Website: walmart
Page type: newsletter-management
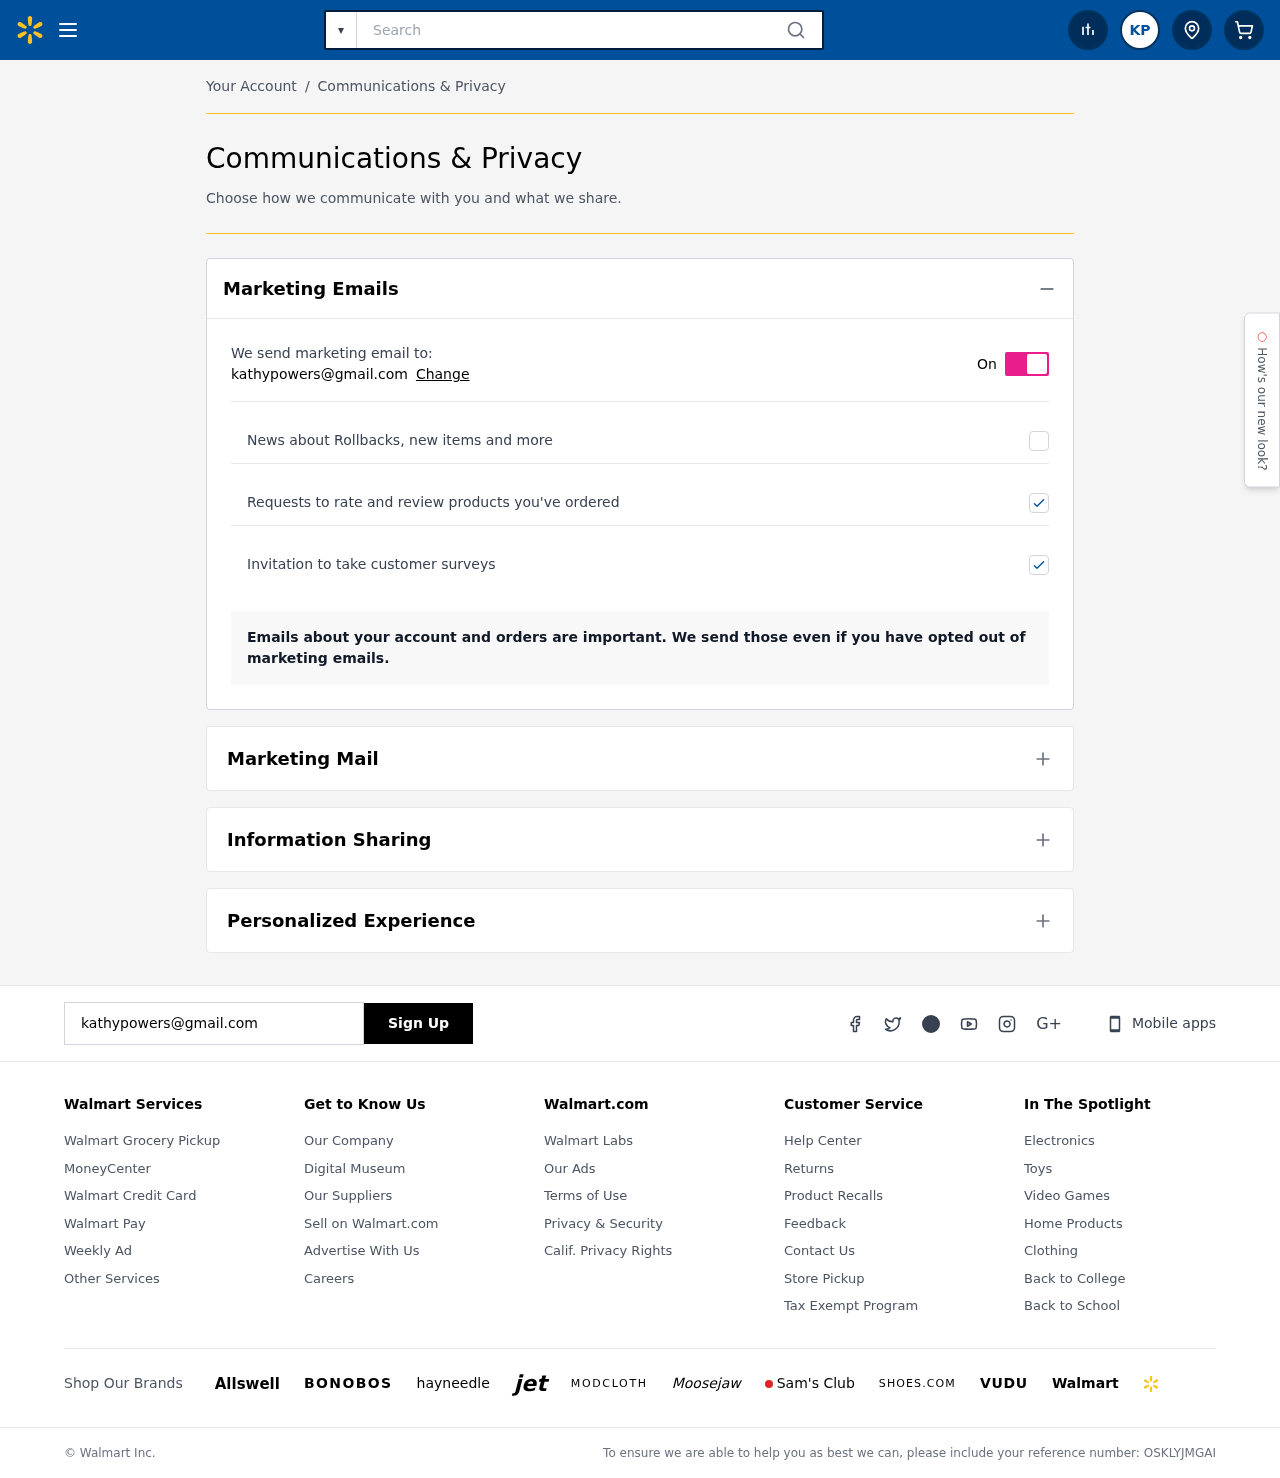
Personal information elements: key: PII_EMAIL
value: kathypowers@gmail.com
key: PII_INITIALS
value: KP
Search elements: key: HEADER_SEARCH
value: Search